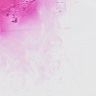
Metastatic tissue present: no